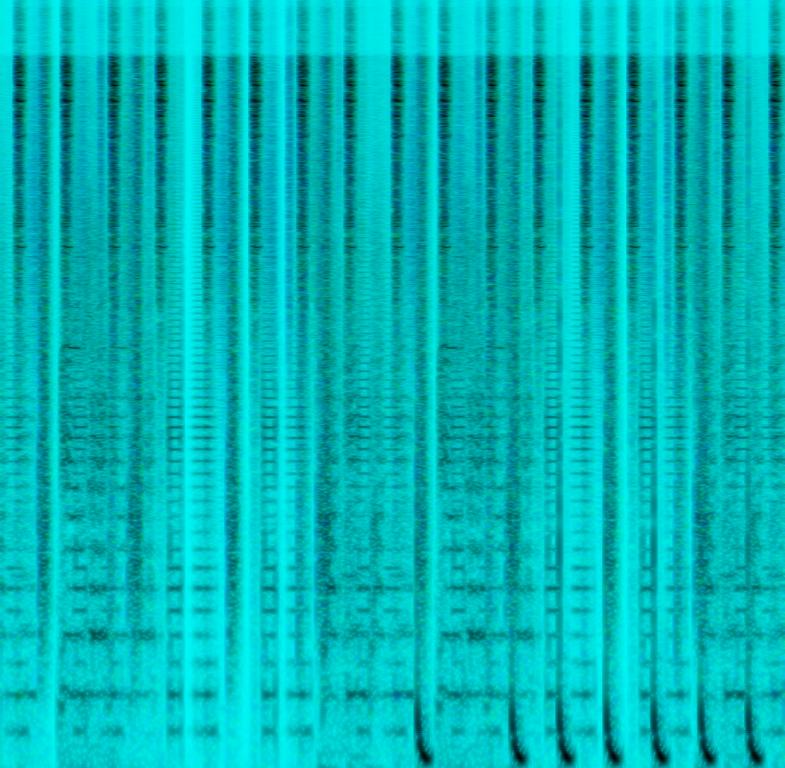
The low quality recording features a house song that contains echoing male vocal singing over shimmering hi hats, bouncy claps, "4 on the floor" kick pattern and repetitive synth lead melody. It sounds energetic and groovy.